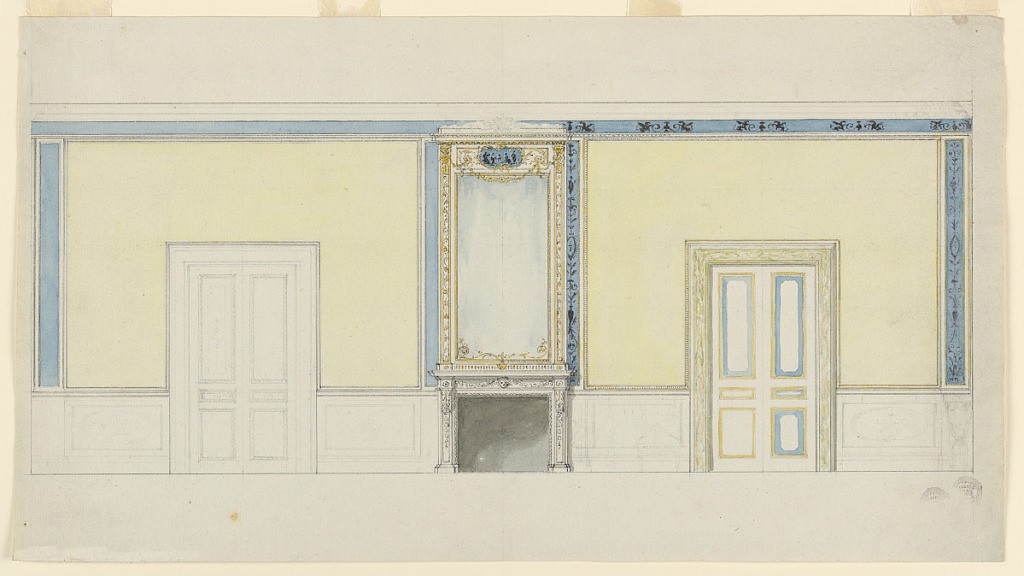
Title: Elevation of a Wall
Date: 1800–1825
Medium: Graphite, pen and ink, brush and watercolor on paper
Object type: Drawing
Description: The dado is outlined with pencil. Two doors. At center, a mirror above a mantle. Yellow is suggested as the color for the walls which are framed with mouldings. At right, a black candelabrum motif on a blue ground.